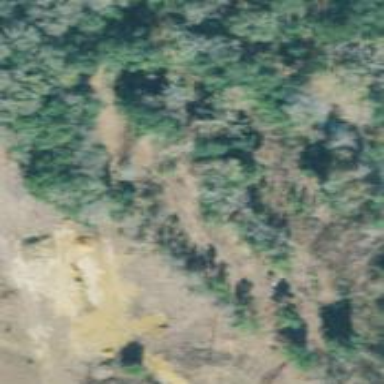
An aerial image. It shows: Abandoned spur railway.